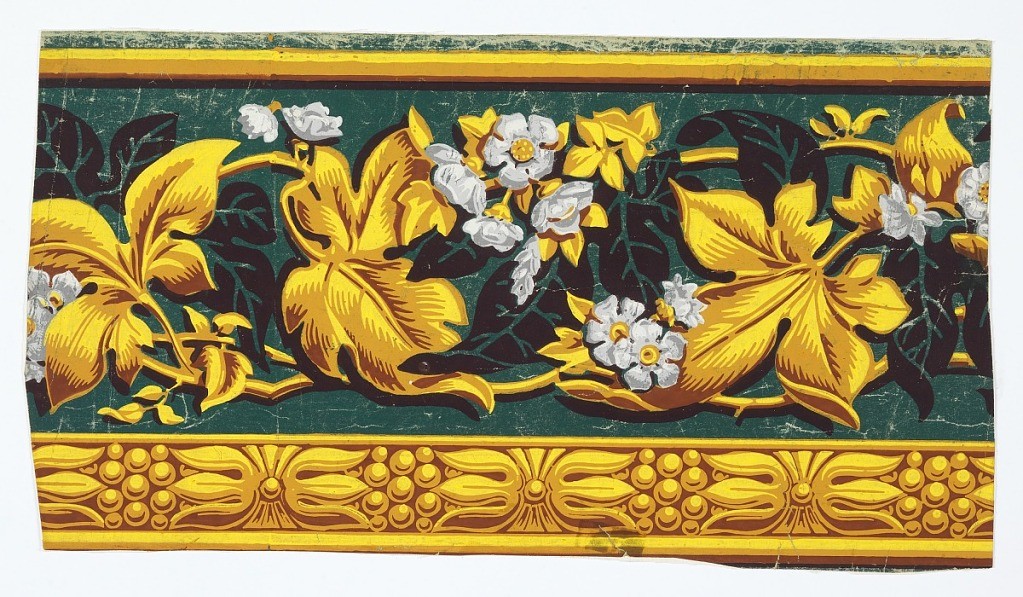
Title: Border
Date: ca. 1830
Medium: Block-printed
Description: Frieze with ivy leaves and flowers. Across bottom, simulated palmette molding. Printed in yellows, browns, grays and black on green ground.